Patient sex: M
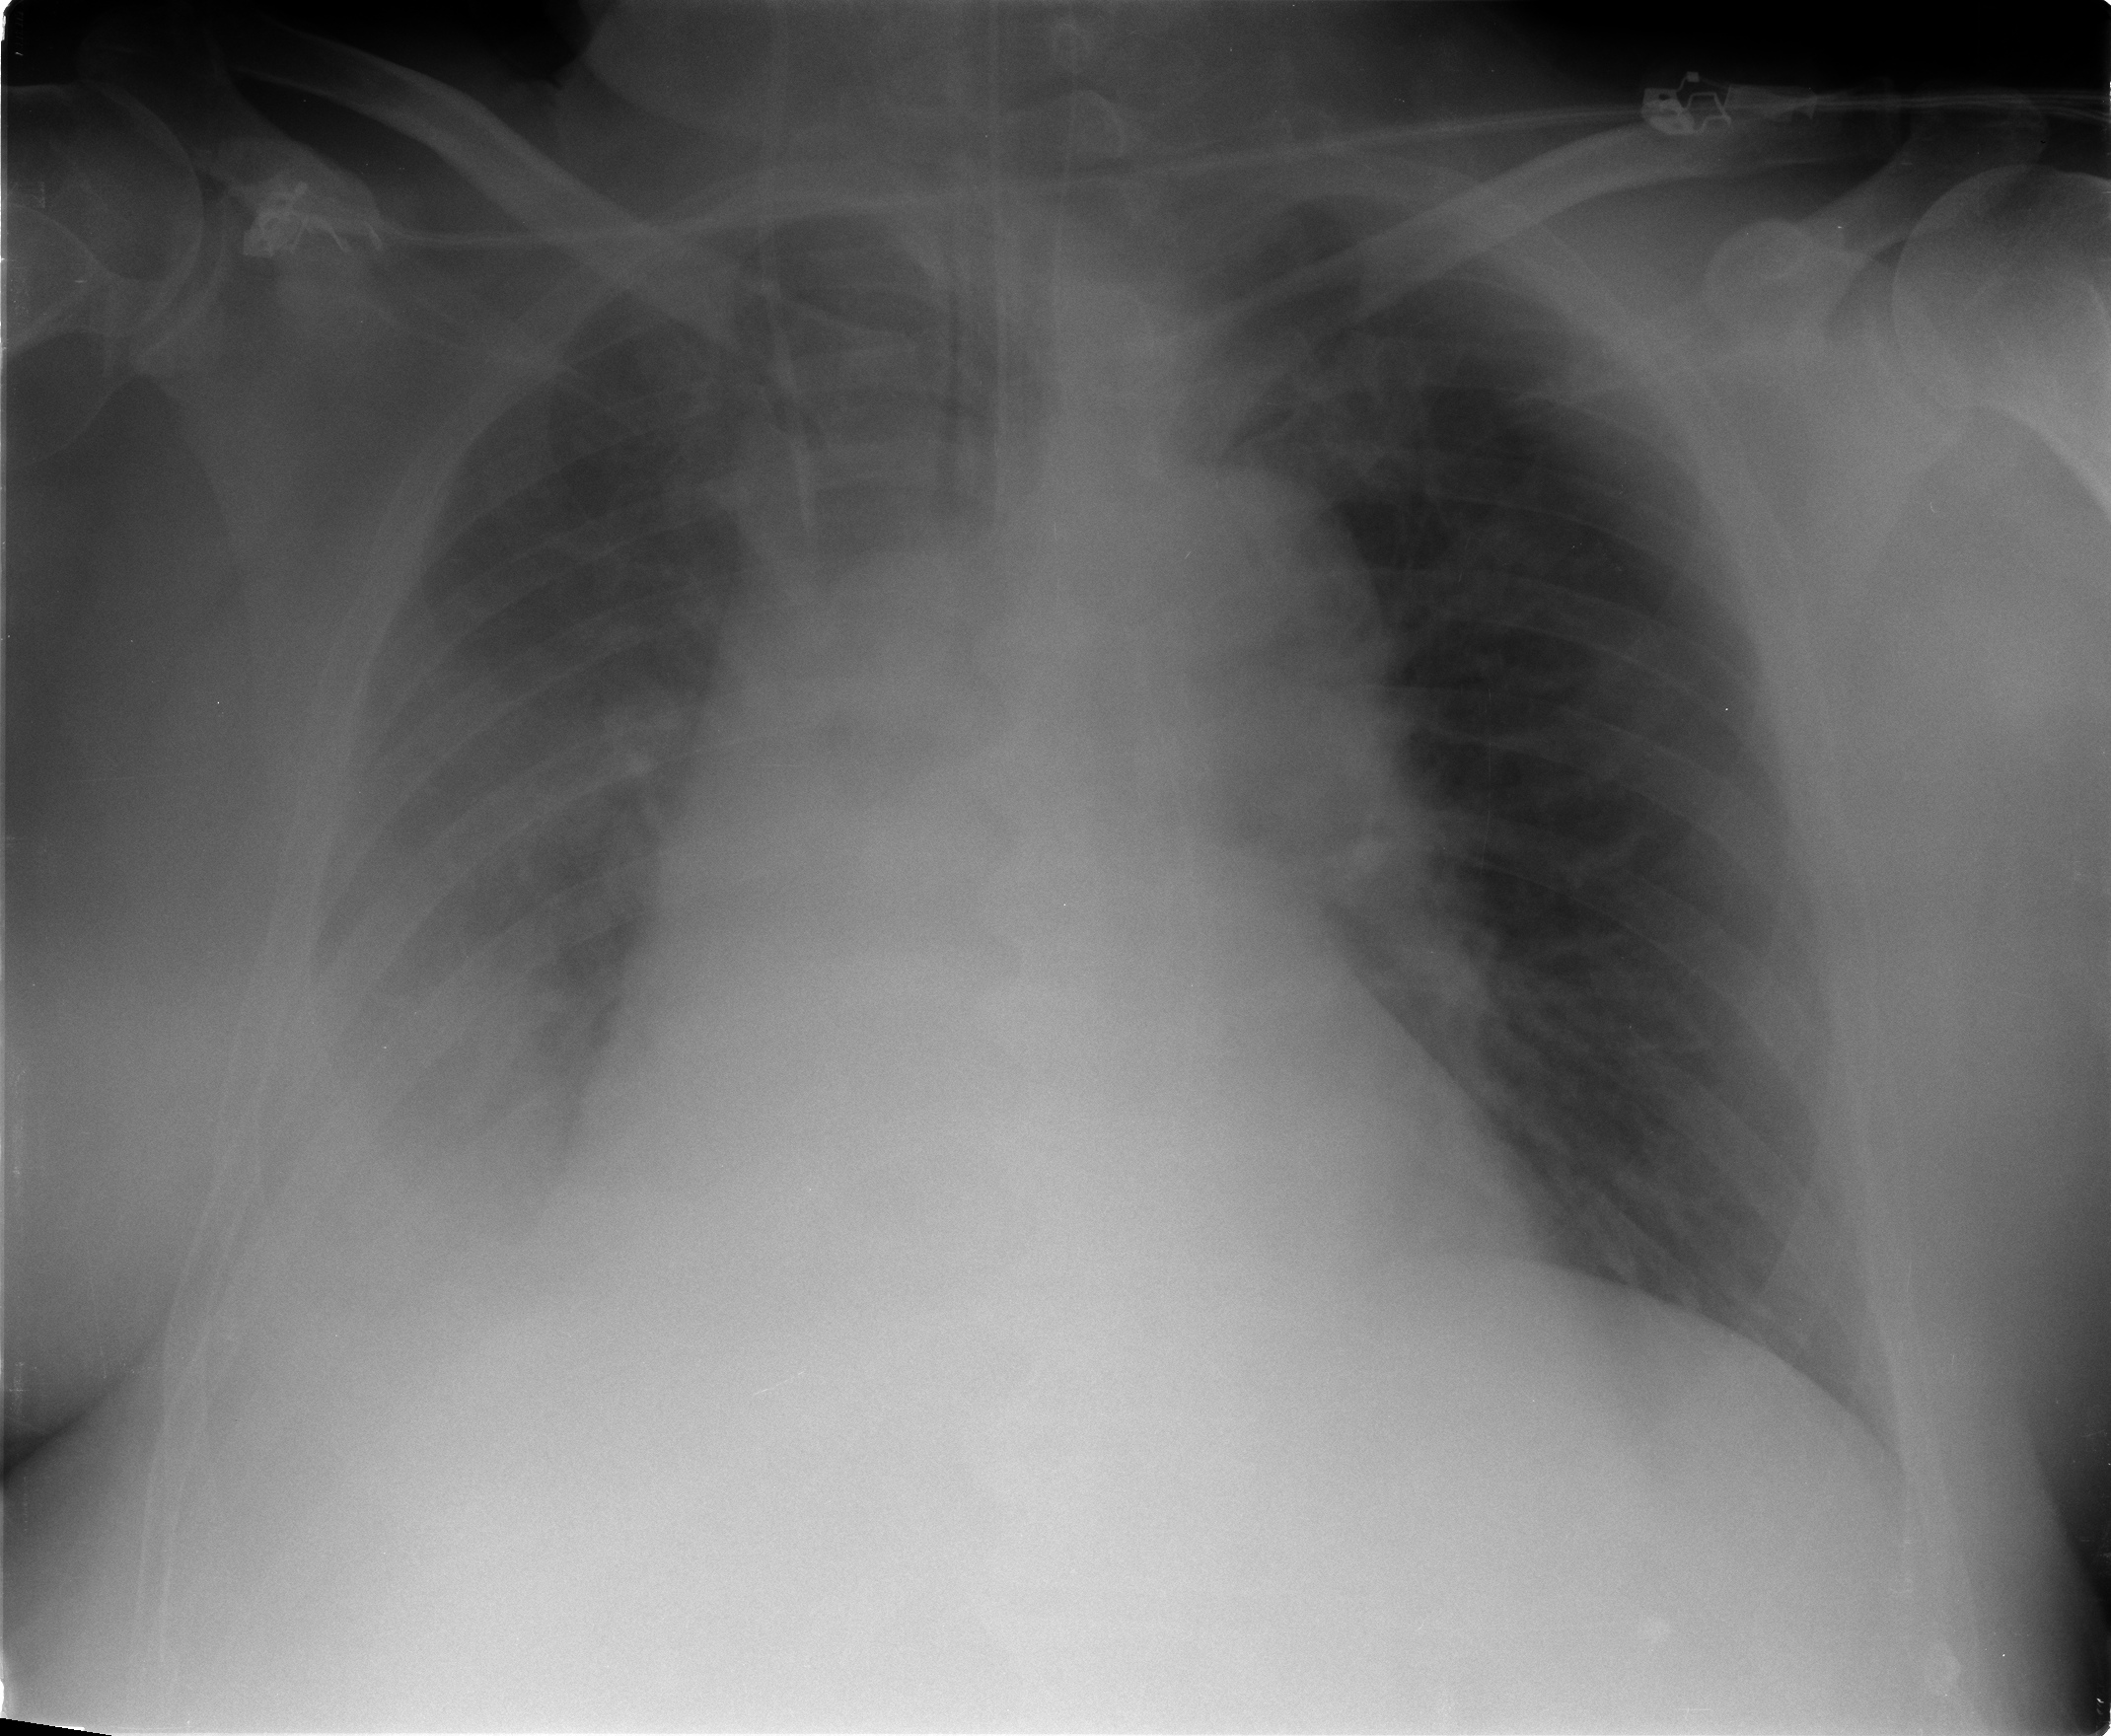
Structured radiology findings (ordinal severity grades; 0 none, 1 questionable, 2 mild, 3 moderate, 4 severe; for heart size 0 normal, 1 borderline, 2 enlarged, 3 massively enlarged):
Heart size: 2
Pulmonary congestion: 1
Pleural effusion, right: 3
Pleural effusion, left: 0
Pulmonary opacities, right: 1
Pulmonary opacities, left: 0
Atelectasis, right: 2
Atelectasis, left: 2